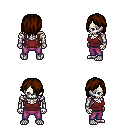
a pixel art fantasy rpg character, male body template, skeleton, maroon pirate shirt, magenta pants, brown bangs hairstyle, four views (front, back, left, right), 2x2 character sprite sheet, small pixel art, hard edges, no anti-aliasing